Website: apple
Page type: cross-sells
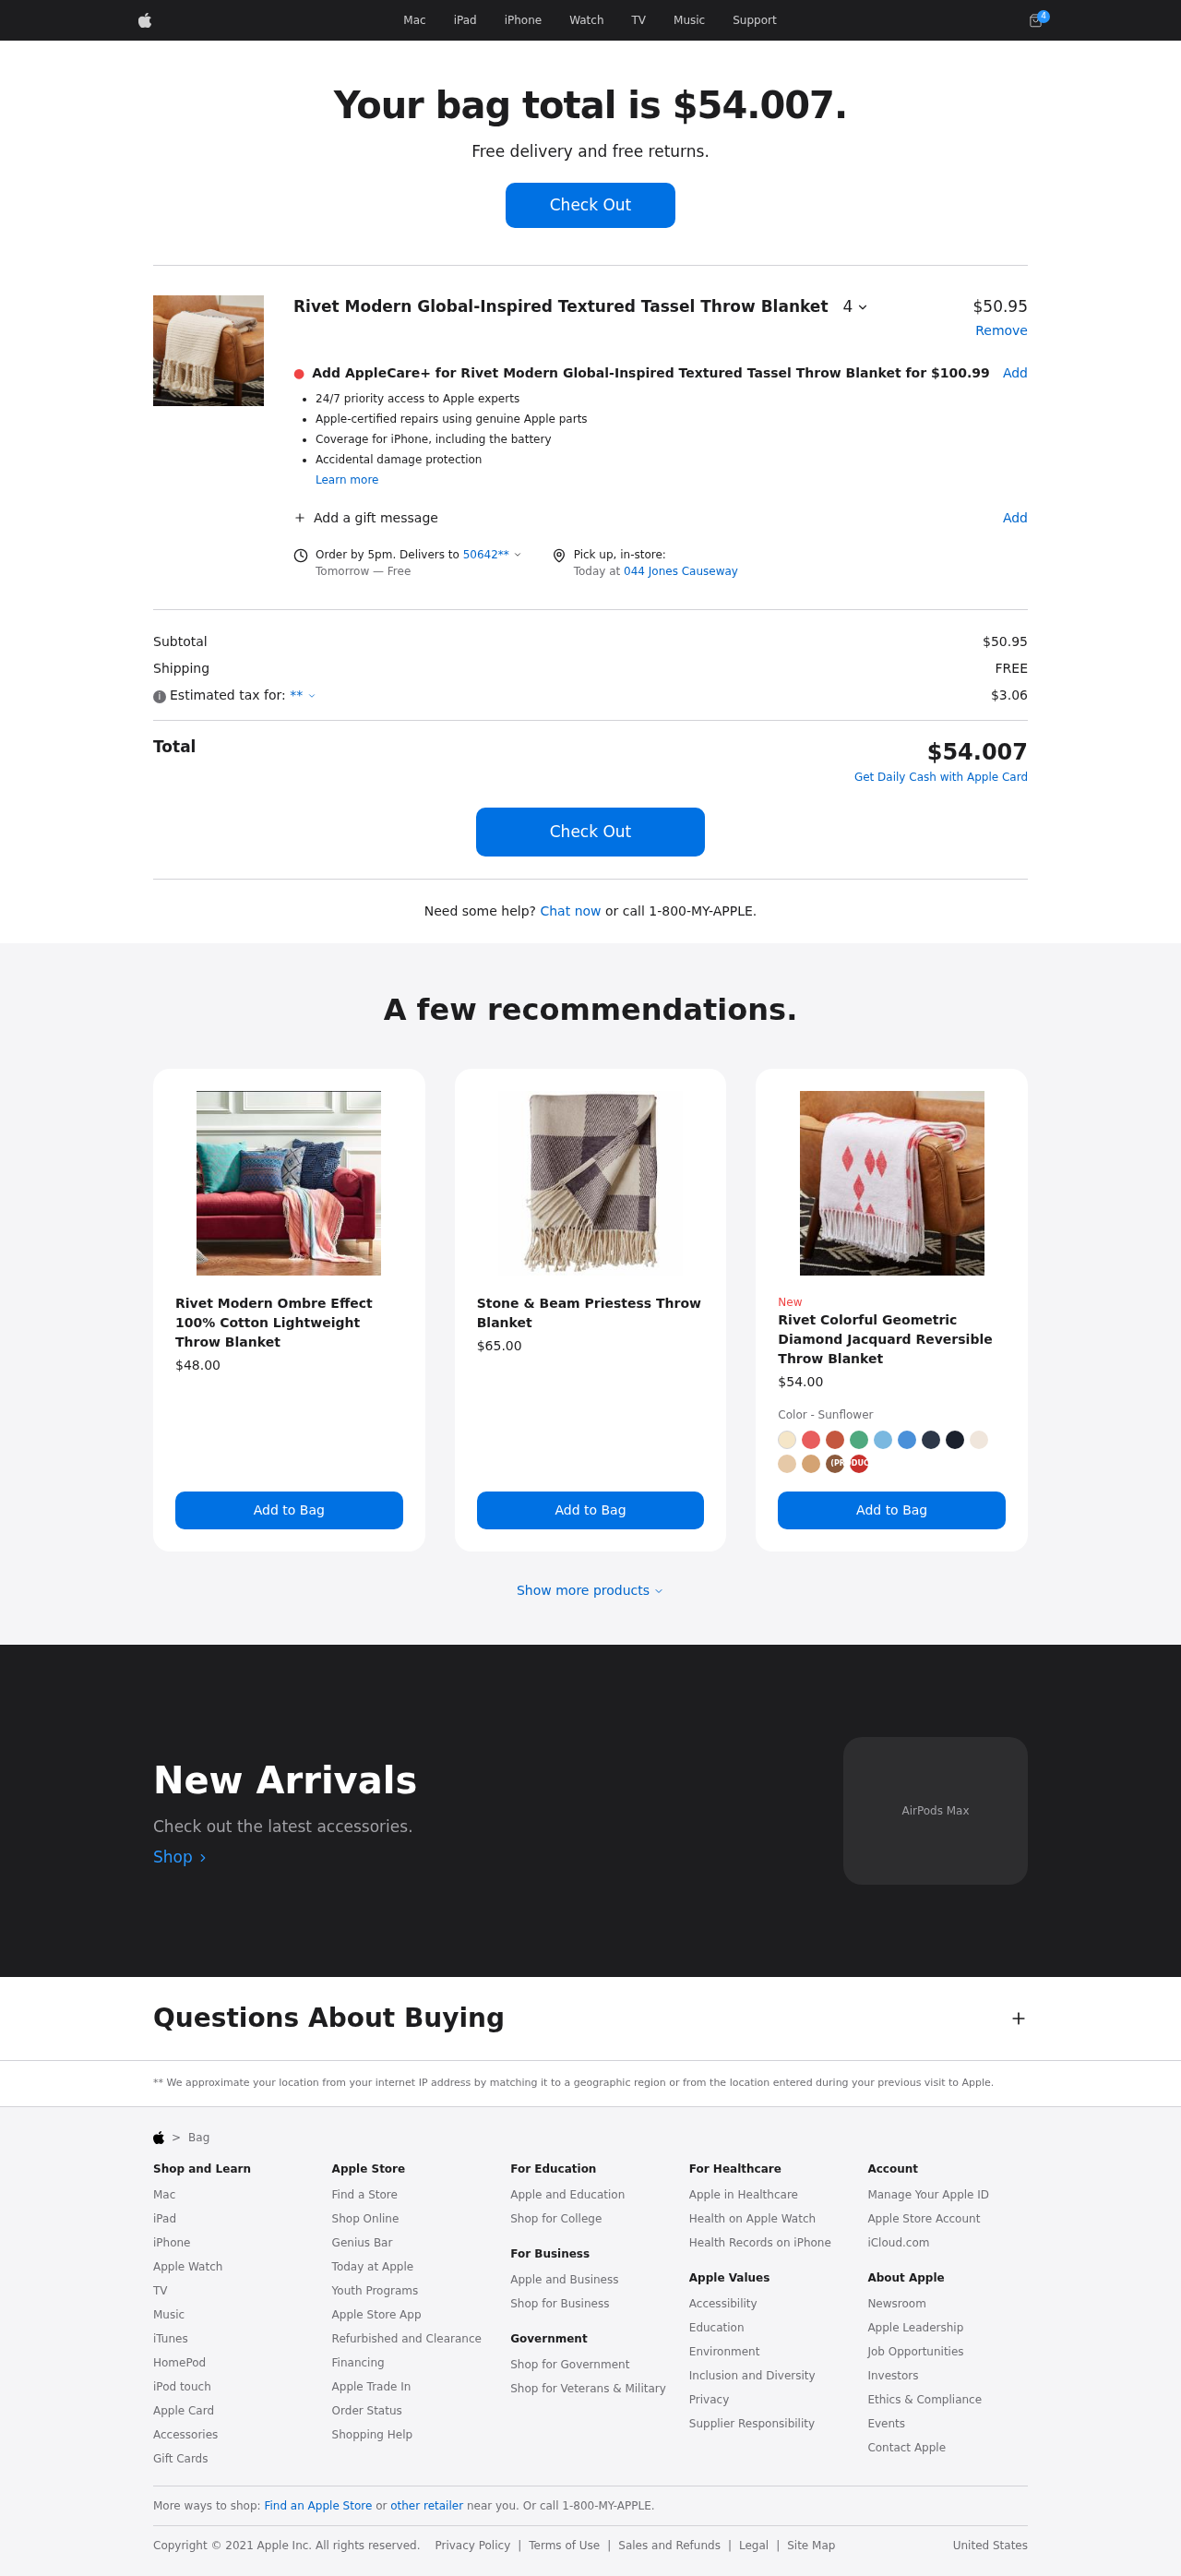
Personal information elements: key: PII_LOCATION1_STREET
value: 044 Jones Causeway
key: PII_POSTCODE
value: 50642
Product elements: key: PRODUCT1_NAME
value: Rivet Modern Global-Inspired Textured Tassel Throw Blanket
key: PRODUCT1_PRICE
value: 50.95
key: PRODUCT1_QUANTITY
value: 4
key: PRODUCT2_NAME
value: Rivet Modern Ombre Effect 100% Cotton Lightweight Throw Blanket
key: PRODUCT2_PRICE
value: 48
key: PRODUCT3_NAME
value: Stone & Beam Priestess Throw Blanket
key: PRODUCT3_PRICE
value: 65
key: PRODUCT4_NAME
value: Rivet Colorful Geometric Diamond Jacquard Reversible Throw Blanket
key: PRODUCT4_PRICE
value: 54
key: PRODUCT5_PRICE
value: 100.99
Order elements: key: ORDER_NUM_ITEMS
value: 4
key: ORDER_TOTAL
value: $54.007
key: ORDER_TOTAL
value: Your bag total is $54.007.
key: ORDER_DELIVERY_DATE
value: Tomorrow — Free
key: ORDER_SUBTOTAL
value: $50.95
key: ORDER_SHIPPING_COST
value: FREE
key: ORDER_TAX
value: $3.06